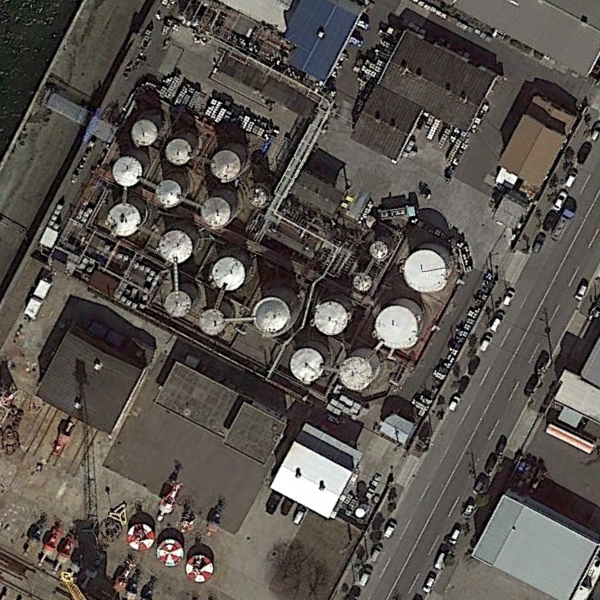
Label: StorageTanks